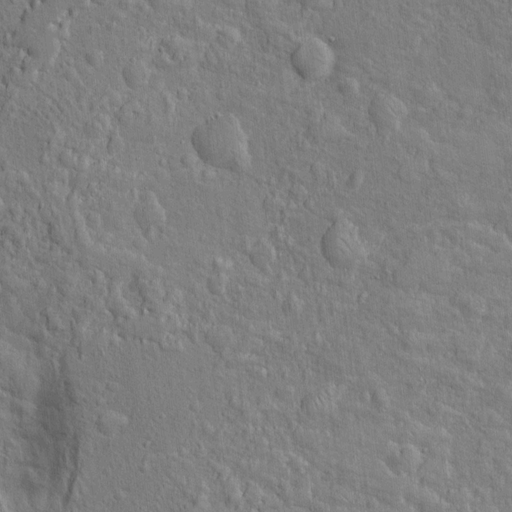
Objects detected: cone